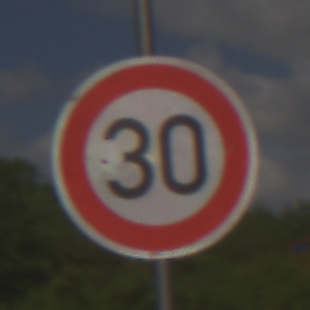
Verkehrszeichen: Geschwindigkeit30
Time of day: Midday
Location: Outdoor (RoadRail)
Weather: PartlyCloudy
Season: NotSpecified
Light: Natural